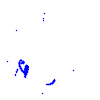
Particle: pion